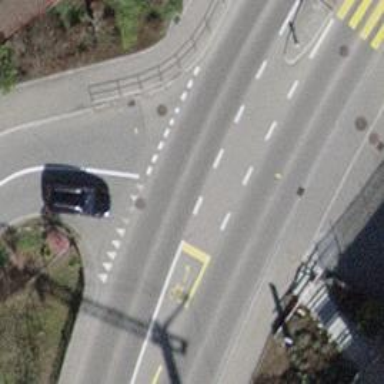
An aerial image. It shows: Road with "give way" sign.